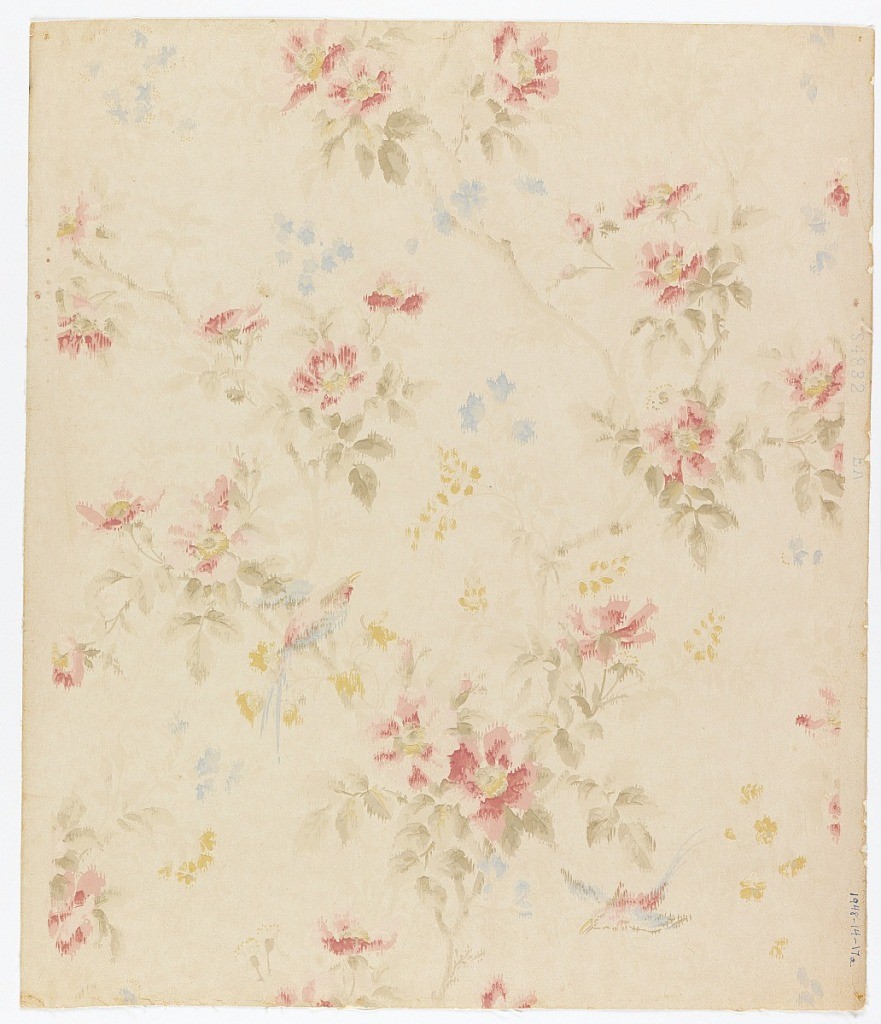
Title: Sidewall
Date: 1920
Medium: Machine-printed
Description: Large blossoms in pink and mustard and smaller blue flowers and mustard colored flowers. A bird in flight and another one perched on a branch. Birds are pink and blue with yellow beaks. On white ground.